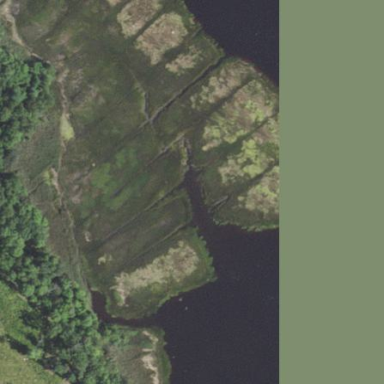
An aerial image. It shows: Saltmarsh wetland area.